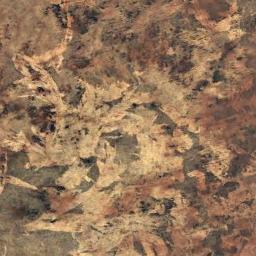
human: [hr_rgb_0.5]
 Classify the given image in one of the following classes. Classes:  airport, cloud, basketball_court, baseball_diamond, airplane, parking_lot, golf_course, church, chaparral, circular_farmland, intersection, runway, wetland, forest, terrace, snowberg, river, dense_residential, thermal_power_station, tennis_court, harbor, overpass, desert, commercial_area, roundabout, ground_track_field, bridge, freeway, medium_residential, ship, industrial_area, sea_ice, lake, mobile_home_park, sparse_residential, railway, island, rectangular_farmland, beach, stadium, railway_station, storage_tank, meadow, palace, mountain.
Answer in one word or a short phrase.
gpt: desert